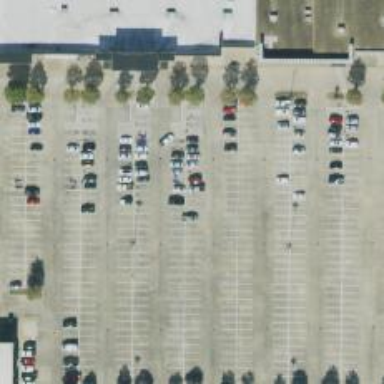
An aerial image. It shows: Parking space is available.